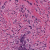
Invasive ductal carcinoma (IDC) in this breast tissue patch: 1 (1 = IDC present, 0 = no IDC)